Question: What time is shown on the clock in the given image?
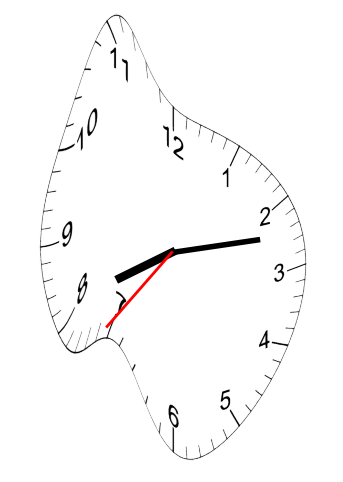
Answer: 08:12:36